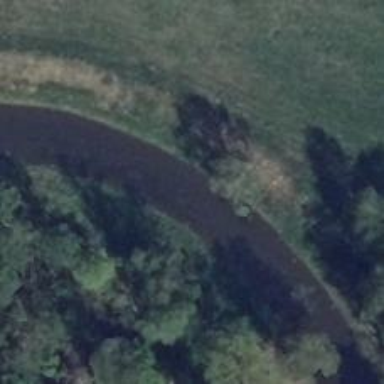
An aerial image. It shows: Canal.